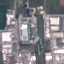
Land use / land cover class: Industrial